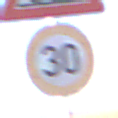
Verkehrszeichen: Geschwindigkeit30
Zusatzzeichen oben: SteinschlagRechts
Umgebung: Outdoor, Nature
Tageszeit: MorningAfternoon
Wetter: Clear
Licht: Natural
Jahreszeit: NotSpecified
Kontrast: HighContrast